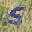
Label: 5